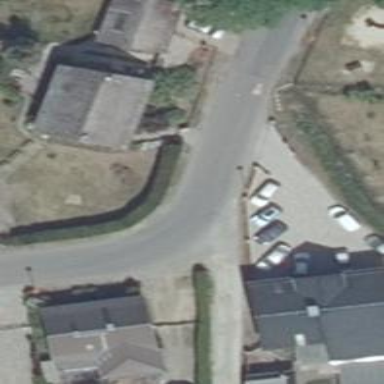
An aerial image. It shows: Smooth asphalt road in residential area.